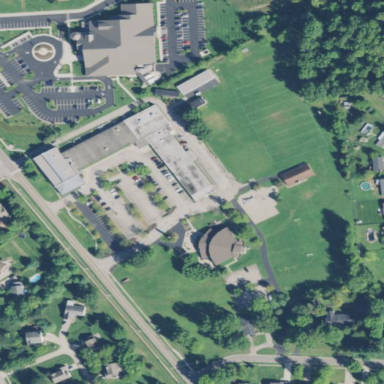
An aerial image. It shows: School.